Question: I want to get the closer look of images pixels and also the pixel value matrix (which usually ranges 255 integer values I think).
Do I need Matlab, or any other program/framework? (I am a Computer Science Student)
Attached a screenshot of what exactly I want (copied from <URL>:

Want you help, Thanks!
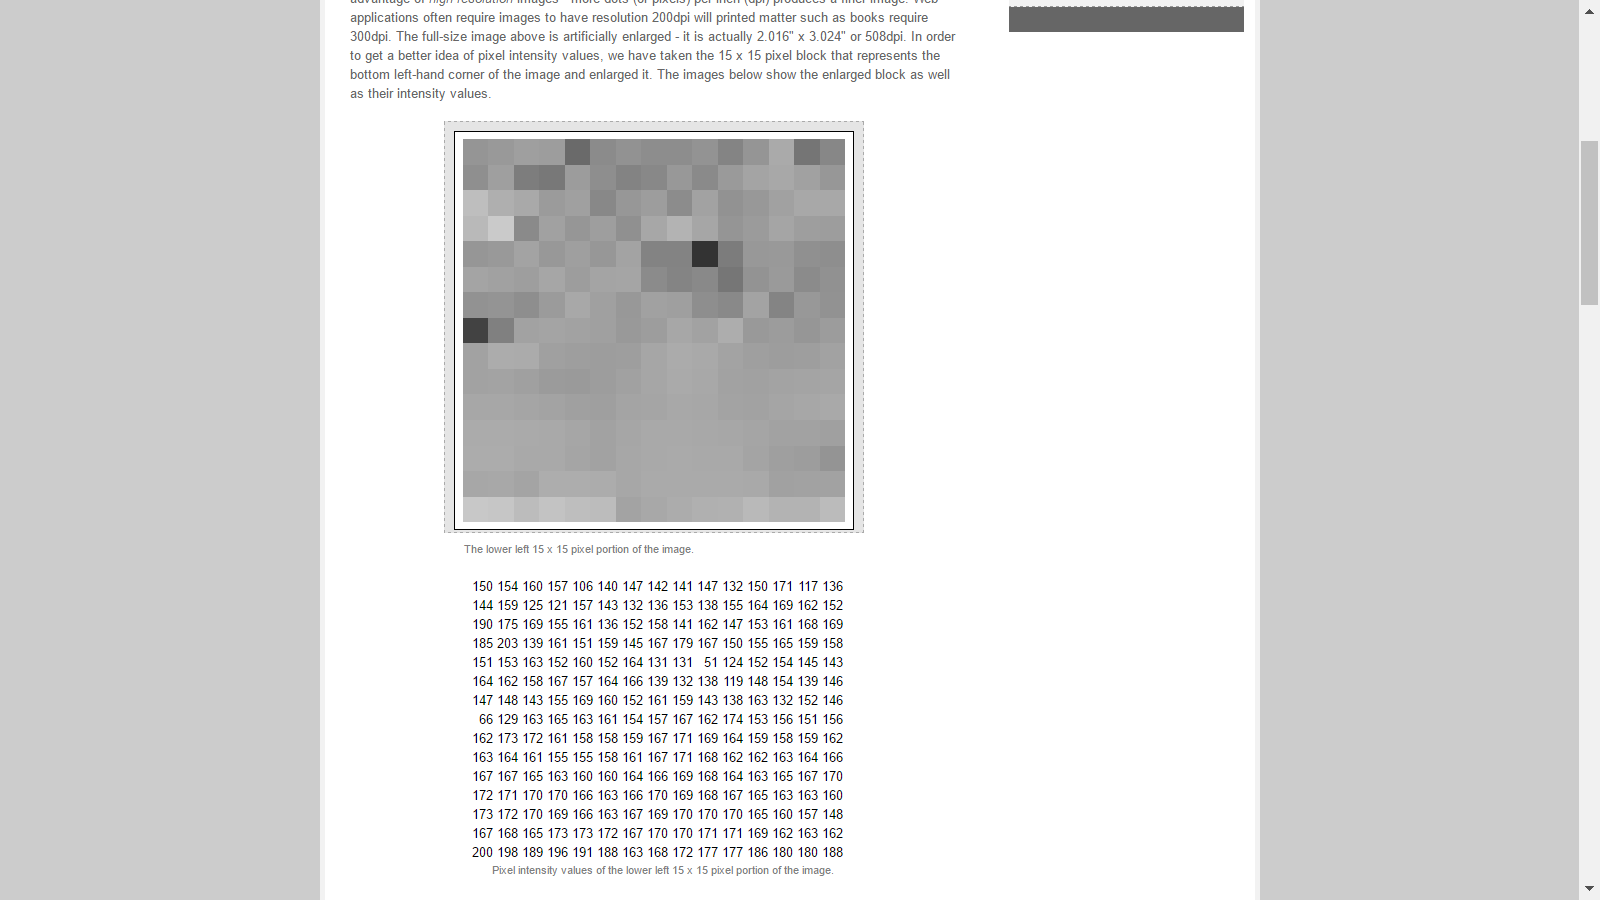
Answer: You can read an image (<URL> from disk and display it on the screen in Matlab as follows:
'''
>> img = imread('lion.png');
>> imshow(img)
'''
<URL>
To get a closeup you just need to define the specific region you are interested in like so:
'''
>> upper = 60;
>> lower = 100;
>> left = 40;
>> right = 80;
>> imshow(img(upper:lower, left:right))
'''
<URL>
Finally, you can also display the intensity values of a particular region of the image by simply typing:
'''
>> row_min = 75;
>> row_max = 80;
>> col_min = 55;
>> col_max = 60;
>> img(row_min:row_max, col_min:col_max)
ans =
159 199 180 184 181 168
154 157 163 175 172 155
158 135 143 156 167 149
124 132 124 147 178 158
126 138 123 145 178 159
131 140 137 141 155 146
'''